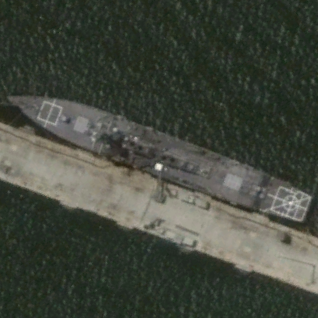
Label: destroyer